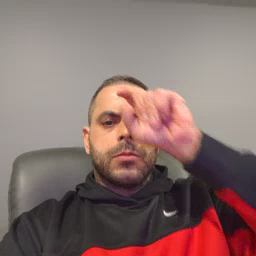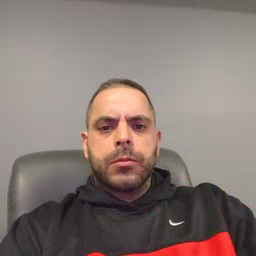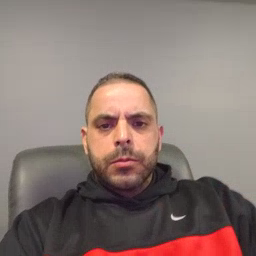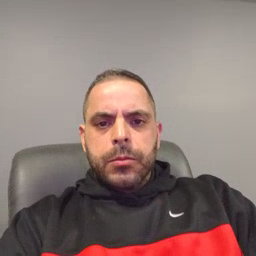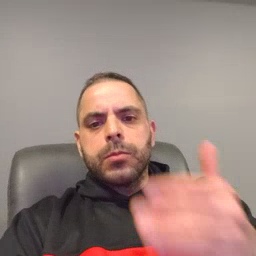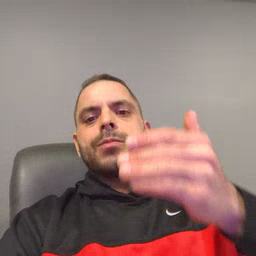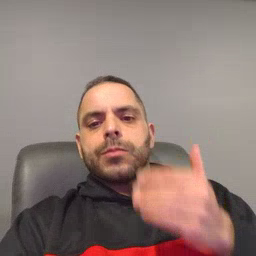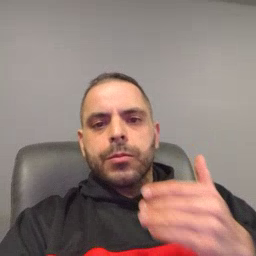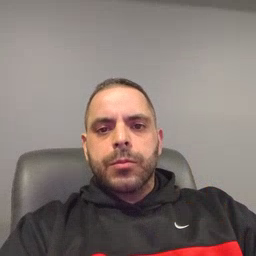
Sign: before